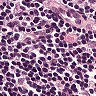
Metastatic tissue present: no